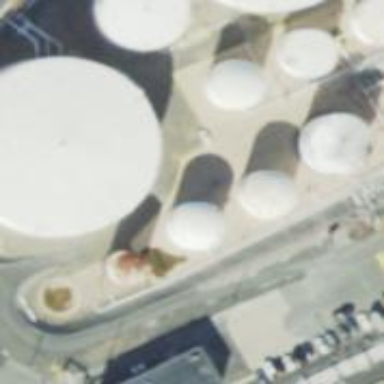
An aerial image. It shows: Storage tank building.